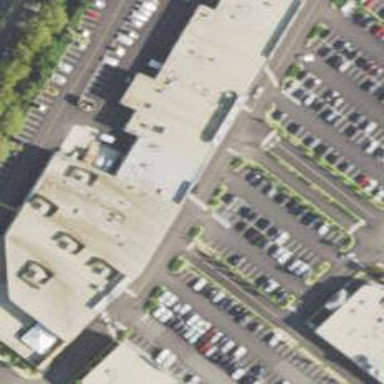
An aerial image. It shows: Retail building.